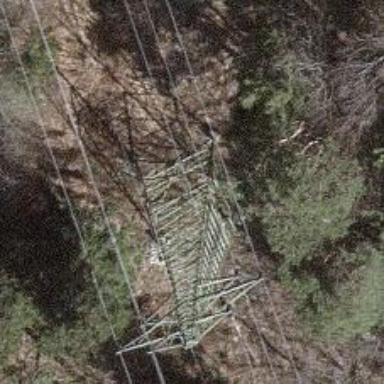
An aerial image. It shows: Power tower.